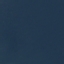
Land use / land cover: SeaLake